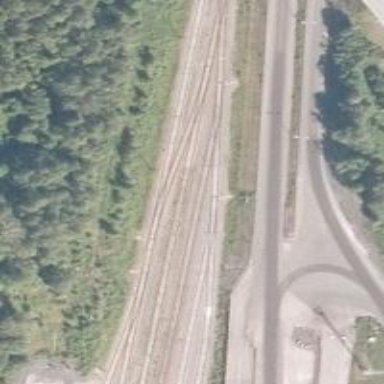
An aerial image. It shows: Railway yard.